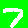
Digit: 7